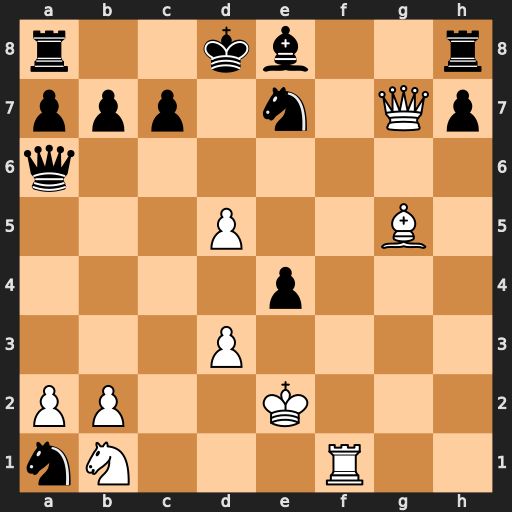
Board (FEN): r2kb2r/ppp1n1Qp/q7/3P2B1/4p3/3P4/PP2K3/nN3R2
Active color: w
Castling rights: -
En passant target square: -
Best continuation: Qxe7+ Kc8 Qd8#